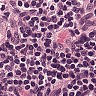
Metastatic tissue present: no